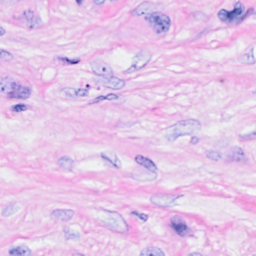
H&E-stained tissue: Breast